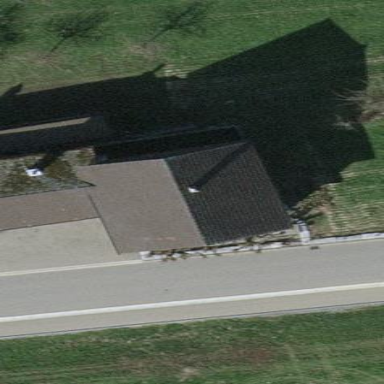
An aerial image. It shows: Detached building with gabled roof.